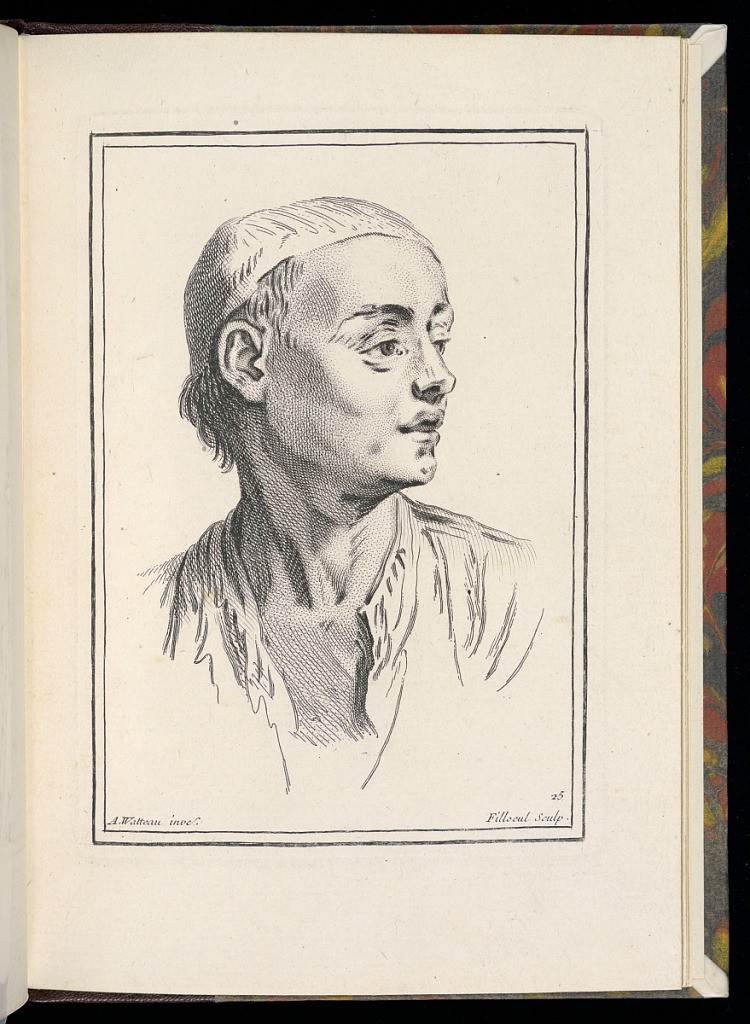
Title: Study of a Man
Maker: Antoine Watteau, French, 1684–1721
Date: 1734
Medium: Etching on laid paper
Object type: Print
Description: Study of a man seen from the front with his head turned to right, seen in profile. He wears a cap with his short hair visible from underneath. He wears an open loose shirt with his bare chest visible. The plate is signed and numbered.